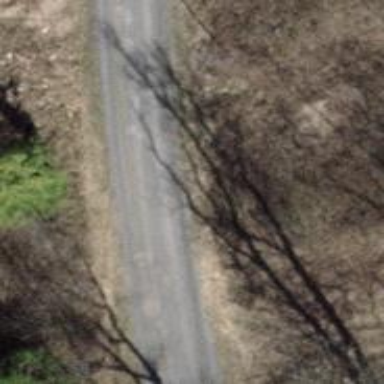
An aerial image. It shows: Gravel track with Grade 3 quality.